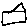
Label: house